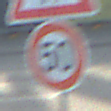
Verkehrszeichen: Geschwindigkeit50
Zusatzzeichen oben: EinseitigVerengteFahrbahnRechts
Umgebung: Outdoor, Suburban
Tageszeit: MorningAfternoon
Wetter: PartlyCloudy
Licht: Natural
Jahreszeit: NotSpecified
Kontrast: HighContrast